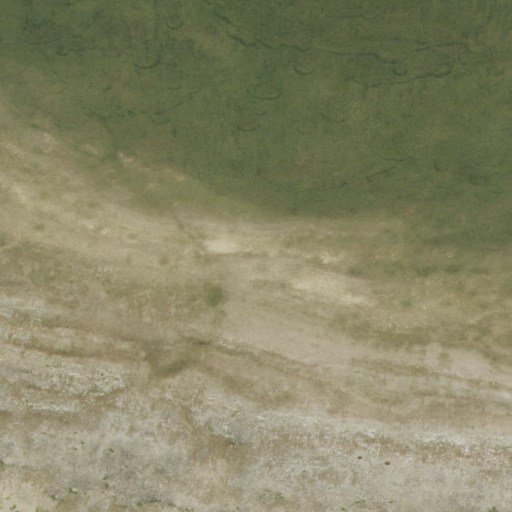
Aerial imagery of mountain in Wyoming named Quadrant Mountain containing grassland and shrub